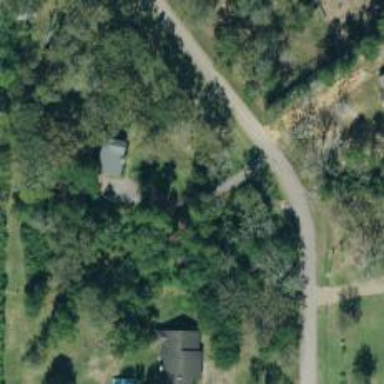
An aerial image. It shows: Driveway.